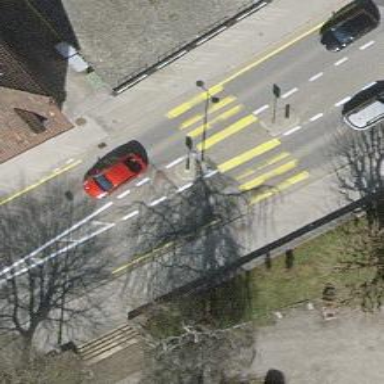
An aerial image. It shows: Uncontrolled crossing with zebra marking and crossing island.